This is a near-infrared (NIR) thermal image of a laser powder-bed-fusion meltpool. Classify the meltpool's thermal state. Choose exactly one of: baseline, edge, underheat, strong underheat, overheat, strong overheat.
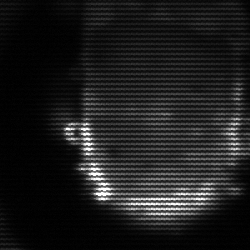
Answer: baseline